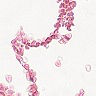
Metastatic tissue present: no